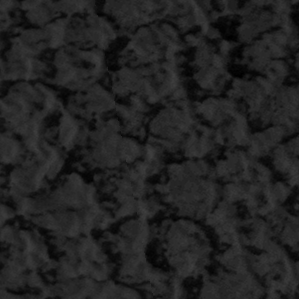
Label: frost